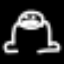
Label: frog